Interaction volume radius: 5 \u00c5
Interaction volume height: 10 \u00c5
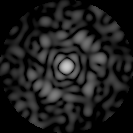
Disorder parameter: 0.8154